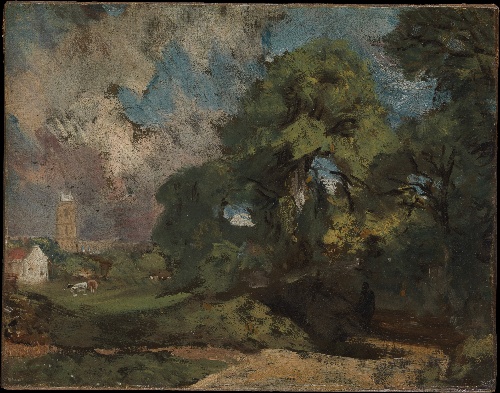
Title: Stoke-by-Nayland
Artist: John Constable
Artist bio: British, East Bergholt 1776–1837 Hampstead
Date: ca. 1810–11
Object type: Painting
Classification: Paintings
Medium: Oil on canvas
Dimensions: 11 1/8 x 14 1/4 in. (28.3 x 36.2 cm)
Department: European Paintings
Credit line: Charles B. Curtis Fund, 1926
Accession year: 1926
Repository: Metropolitan Museum of Art, New York, NY
Tags: Landscapes